Interaction volume radius: 5 \u00c5
Interaction volume height: 30 \u00c5
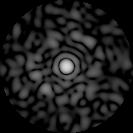
Disorder parameter: 0.812